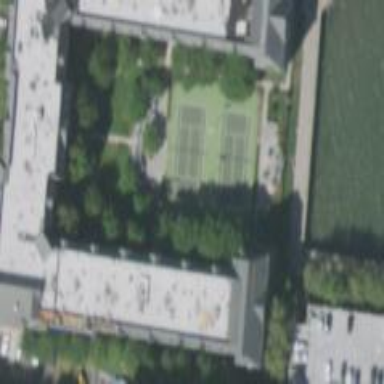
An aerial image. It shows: Apartment building with hipped roof.